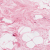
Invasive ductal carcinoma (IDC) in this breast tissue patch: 0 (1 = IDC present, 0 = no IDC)